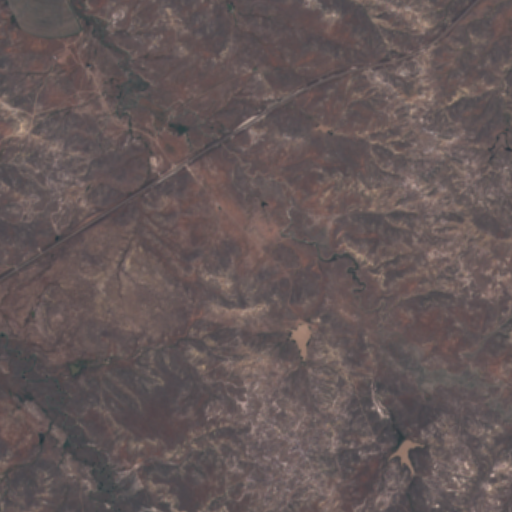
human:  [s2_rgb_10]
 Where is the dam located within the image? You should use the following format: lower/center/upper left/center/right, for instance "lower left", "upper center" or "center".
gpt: The dam is located in the center of the image.
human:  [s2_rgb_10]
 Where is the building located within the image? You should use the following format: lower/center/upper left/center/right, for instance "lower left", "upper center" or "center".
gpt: The building is located in the upper left of the image.
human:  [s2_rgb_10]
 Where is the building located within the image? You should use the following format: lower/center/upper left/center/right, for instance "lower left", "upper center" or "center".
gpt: The building is located in the upper left of the image.
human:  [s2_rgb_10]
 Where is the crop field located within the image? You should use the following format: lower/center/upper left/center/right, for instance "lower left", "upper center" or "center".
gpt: There is no crop field in the image.